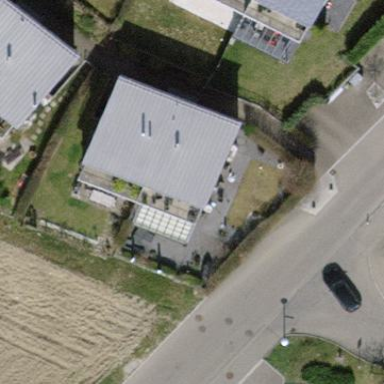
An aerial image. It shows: Residential building with flat grey metal roof.